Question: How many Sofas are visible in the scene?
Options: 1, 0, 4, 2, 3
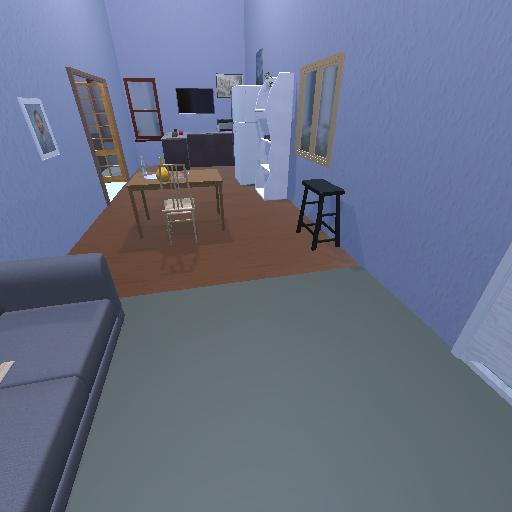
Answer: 1